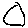
Label: circle